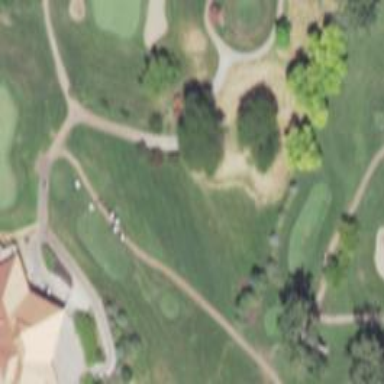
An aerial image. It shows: Well-maintained golf cart path.